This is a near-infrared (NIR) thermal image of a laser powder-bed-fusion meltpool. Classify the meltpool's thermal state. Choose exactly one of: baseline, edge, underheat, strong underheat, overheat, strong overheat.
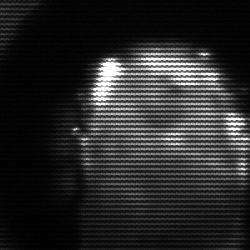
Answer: baseline